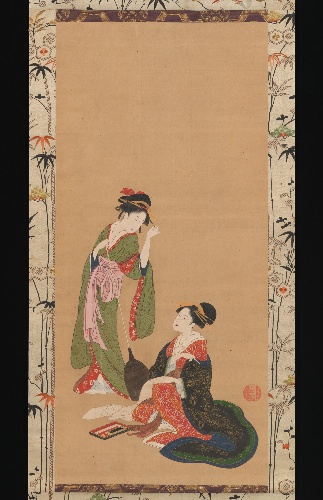
Title: 琴風舎豊麿筆　見立寒山拾得図|Courtesans Parodying Kanzan and Jittoku
Artist: Kinpūsha Toyomaro
Artist bio: Japanese, active early 19th century
Date: late 18th–early 19th century
Object type: Hanging scroll
Classification: Paintings
Medium: Hanging scroll; ink, color and gold on paper
Culture: Japan
Period: Edo period (1615–1868)
Dimensions: Image: 48 1/4 × 22 1/4 in. (122.5 × 56.5 cm)
Overall with mounting: 85 1/4 × 27 13/16 in. (216.5 × 70.7 cm)
Overall with knobs: 85 1/4 × 30 5/16 in. (216.5 × 77 cm)
Department: Asian Art
Credit line: Mary Griggs Burke Collection, Gift of the Mary and Jackson Burke Foundation, 2015
Accession year: 2015
Repository: Metropolitan Museum of Art, New York, NY
Tags: Women|Scrolls